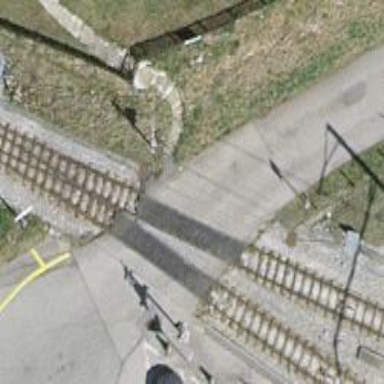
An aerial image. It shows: Narrow-gauge railway siding with electrified contact lines. It consists of one track.